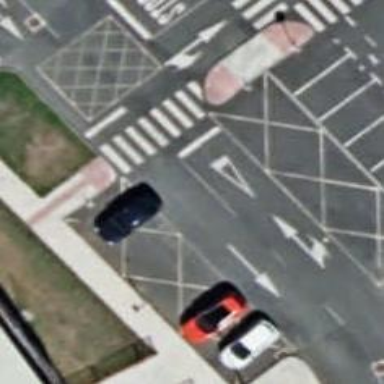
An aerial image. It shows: Zebra crossing on the road.